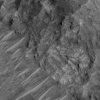
Atmospheric dust classification: not_dusty